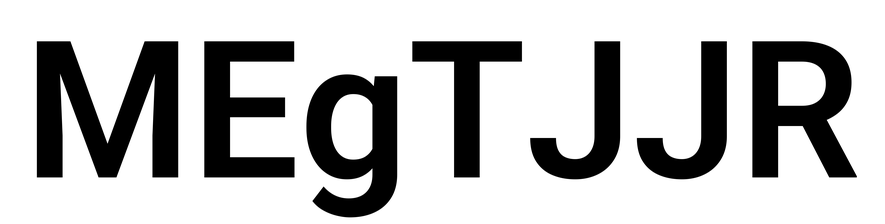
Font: Roboto_SemiBold